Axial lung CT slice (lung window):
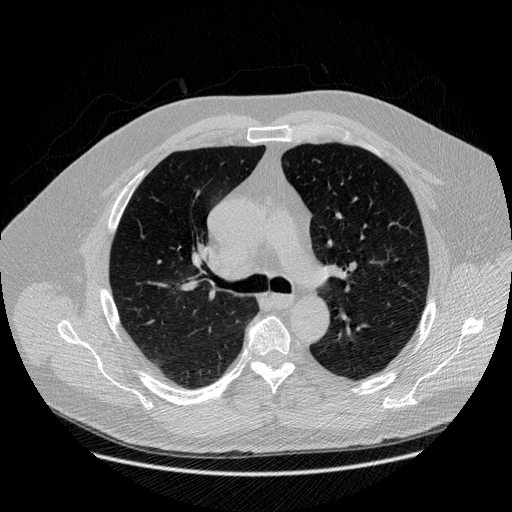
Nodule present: no